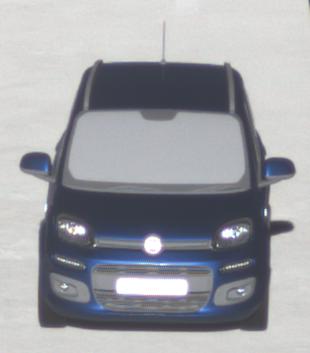
Make: Fiat
Model: Panda 1.2 8V
Detailed model: Panda (312)
Model produced from: 2013/02
Model produced until: 2013/12
Doors: 5
Color: blue
Road condition: dry road
Daytime: morning or afternoon
Contrast: high contrast